Question:
![enter image description here]
When i run my app, the emulator display some unwanted images or text in the top right corner
as shown in the above picture(indicate by red mark).
What is this image or text?
How can i remove this?
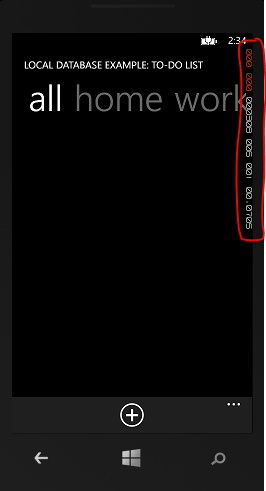
Answer: These numbers are <URL>. You can enable/disable them in 'App.xaml.cs':
'''
// Show graphics profiling information while debugging.
if (System.Diagnostics.Debugger.IsAttached)
{
// Display the current frame rate counters.
Application.Current.Host.Settings.EnableFrameRateCounter = true;
// other code...
}
'''
Comment that line or change value to 'false' to remove the counters.